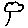
Label: tree